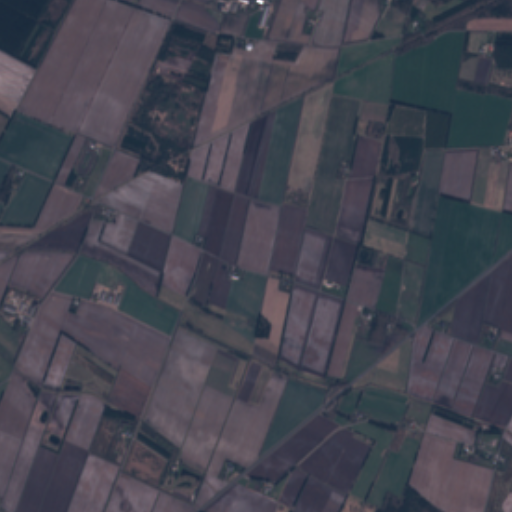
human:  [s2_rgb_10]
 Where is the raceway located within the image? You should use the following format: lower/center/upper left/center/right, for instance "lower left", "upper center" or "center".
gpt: The raceway is located in the upper right of the image.
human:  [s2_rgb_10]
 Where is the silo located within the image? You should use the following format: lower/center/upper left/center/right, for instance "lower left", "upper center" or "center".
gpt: The silo is located in the upper center of the image.
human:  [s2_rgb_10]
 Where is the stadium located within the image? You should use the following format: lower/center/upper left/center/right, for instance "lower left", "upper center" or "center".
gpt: The stadium is located in the upper left of the image.
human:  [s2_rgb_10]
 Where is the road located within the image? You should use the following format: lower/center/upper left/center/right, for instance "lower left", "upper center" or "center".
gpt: There is no road in the image.